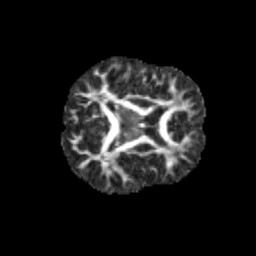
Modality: FA
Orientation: axial
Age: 9
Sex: female
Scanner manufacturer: siemens
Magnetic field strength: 3 T
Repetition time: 3.8 s
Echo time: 0.07 s